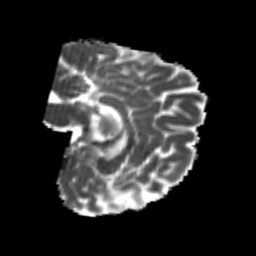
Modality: MD
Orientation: sagittal
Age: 22
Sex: female
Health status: healthy
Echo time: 0.074 s